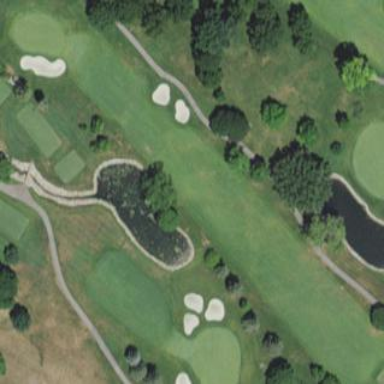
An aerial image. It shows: Grassy golf fairway.